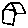
Label: house